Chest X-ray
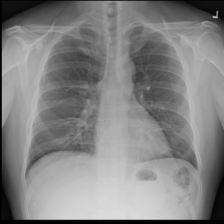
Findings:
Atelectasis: negative
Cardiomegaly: negative
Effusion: negative
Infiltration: negative
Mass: negative
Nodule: negative
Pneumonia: negative
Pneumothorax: negative
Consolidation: negative
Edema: negative
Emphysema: negative
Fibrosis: negative
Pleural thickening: negative
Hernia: negative